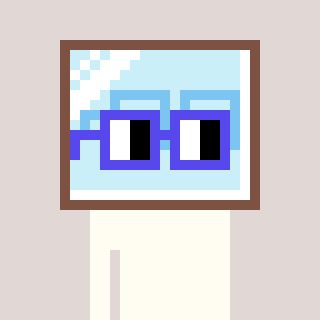
a pixel art character with square blue glasses, a mirror-shaped head and a slimegreen-colored body on a warm background